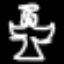
Label: angel